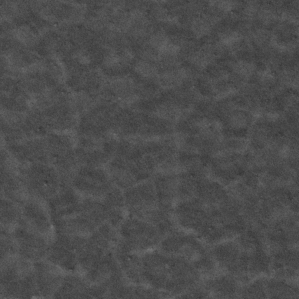
Label: frost